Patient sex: M
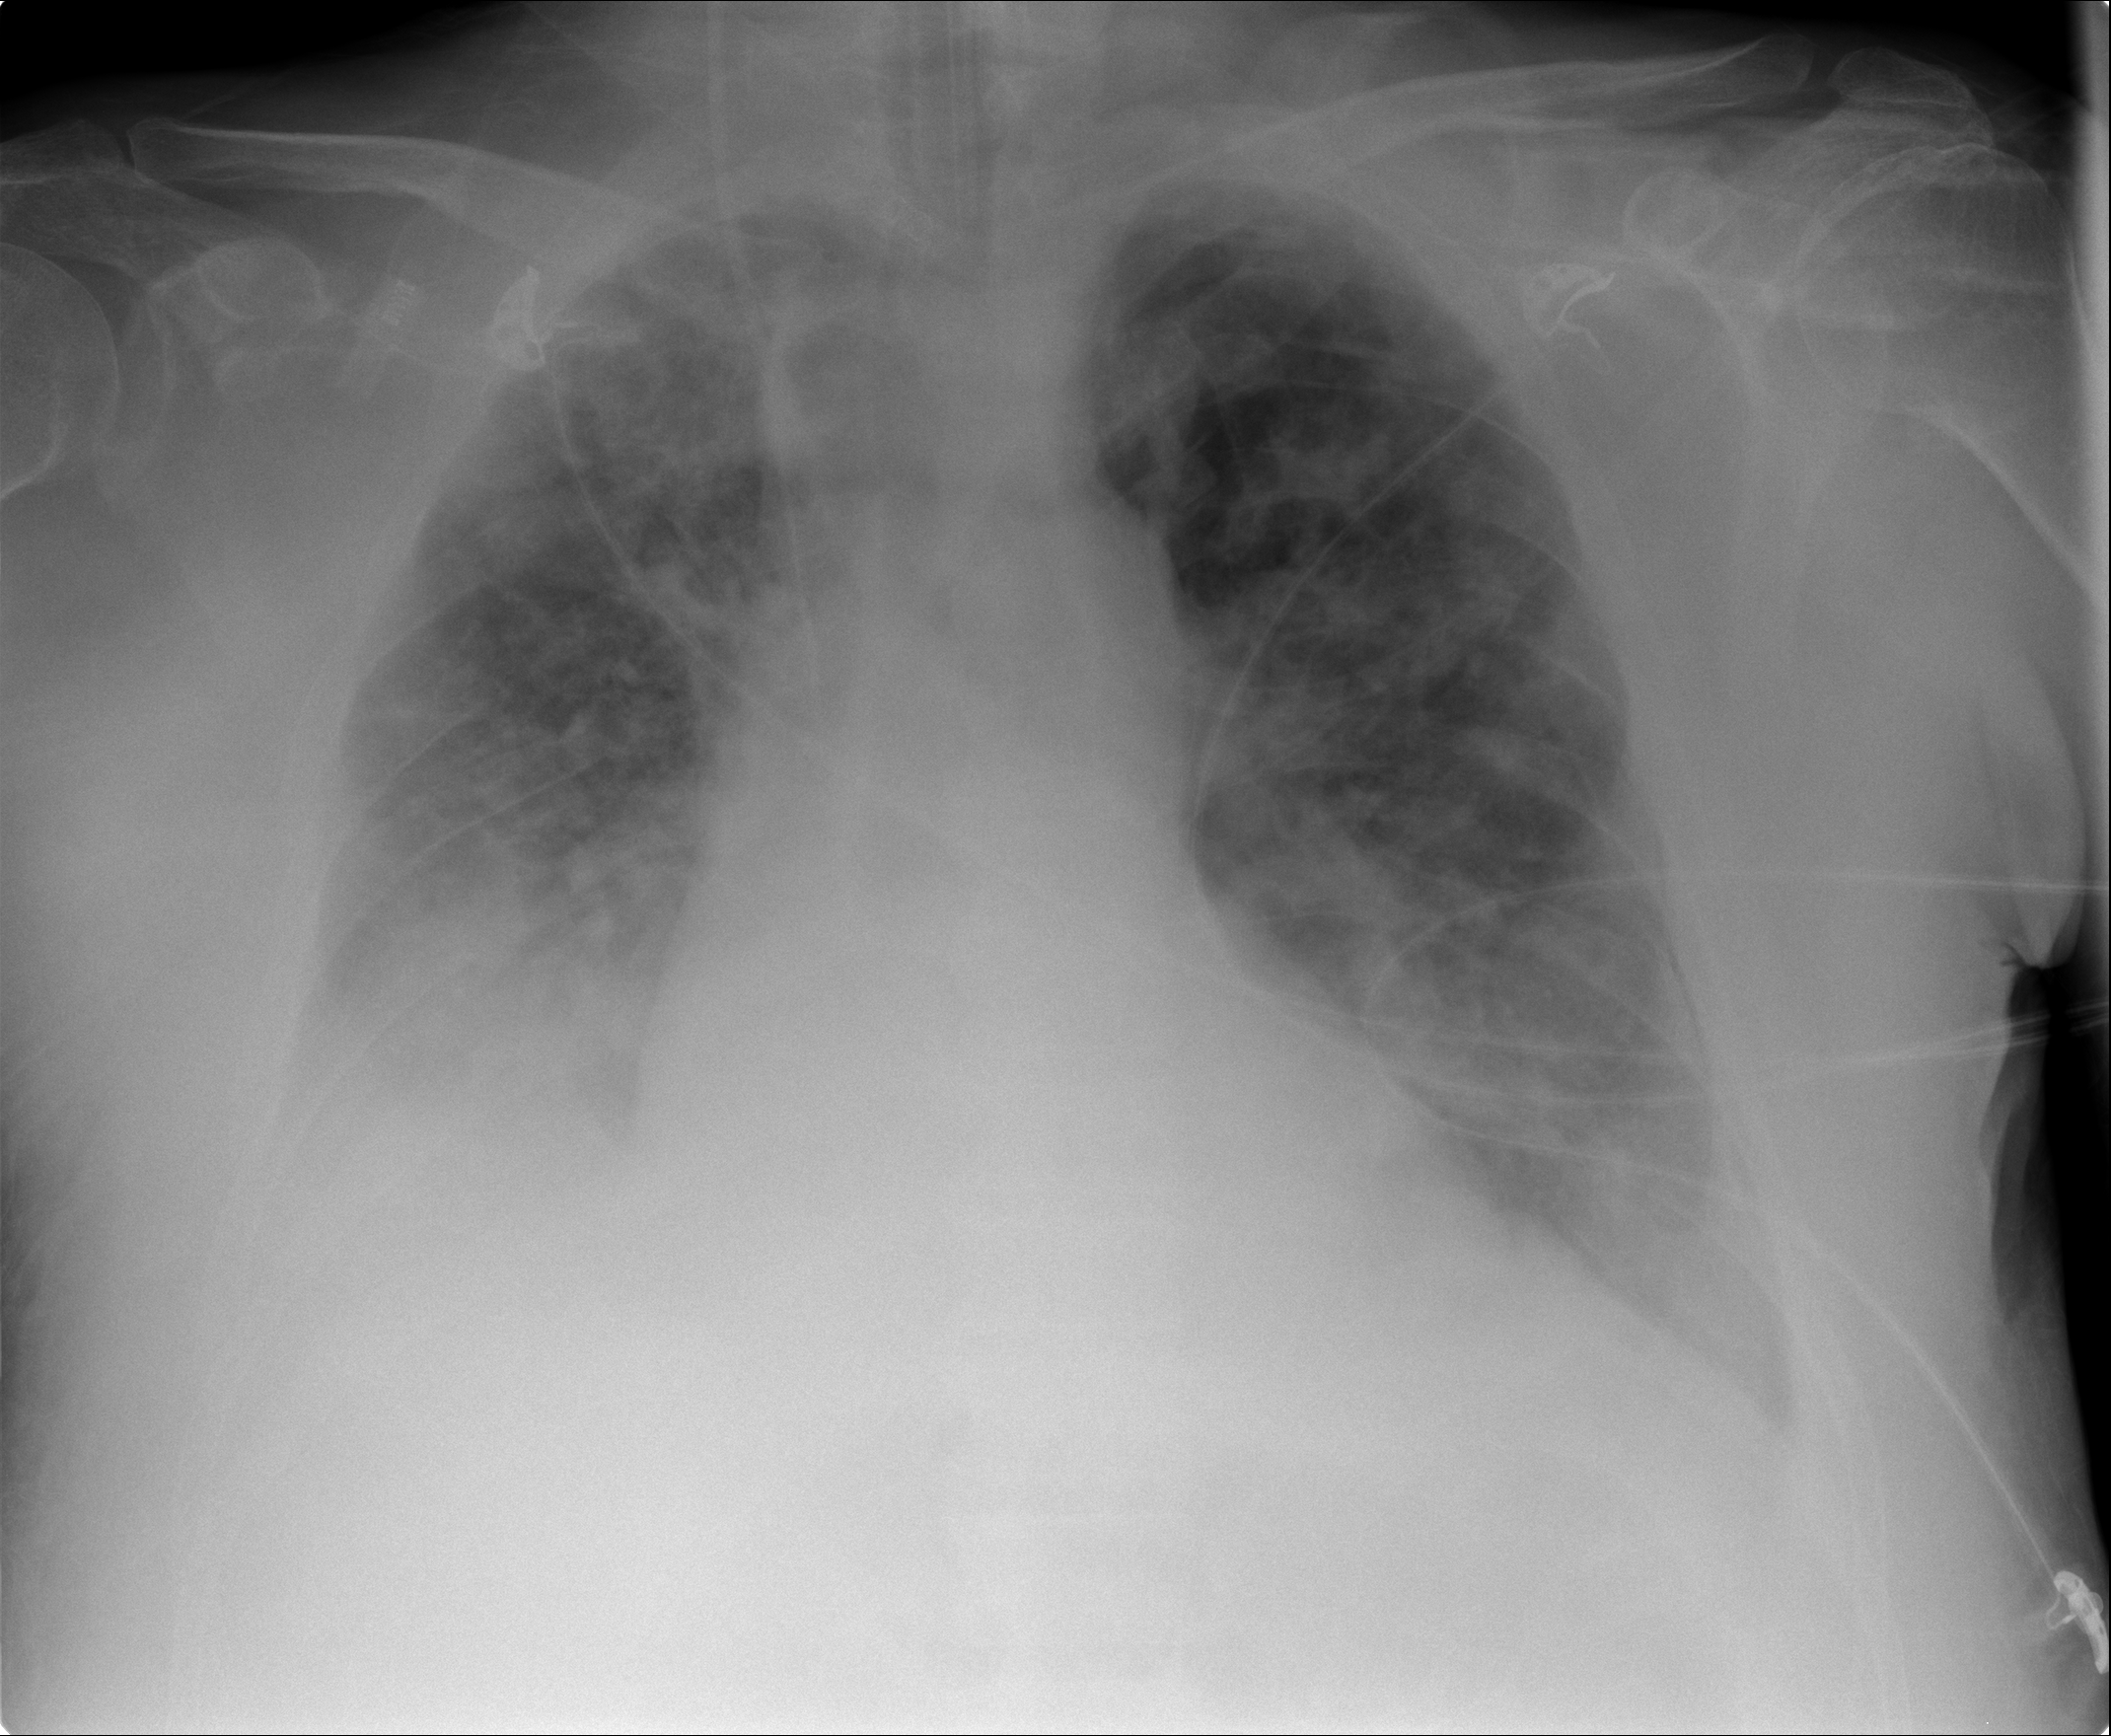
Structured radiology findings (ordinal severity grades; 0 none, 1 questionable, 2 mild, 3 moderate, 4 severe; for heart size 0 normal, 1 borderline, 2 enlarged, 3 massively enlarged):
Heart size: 2
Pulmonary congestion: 3
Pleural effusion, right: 3
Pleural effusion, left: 2
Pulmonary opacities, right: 3
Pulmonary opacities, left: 3
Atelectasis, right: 3
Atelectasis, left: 2